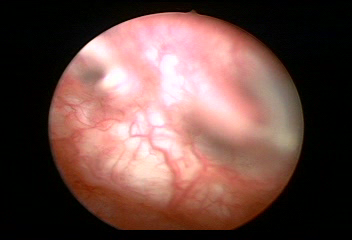
Modality: WLC
Class: Normal mucosa
Bladder cancer association: No